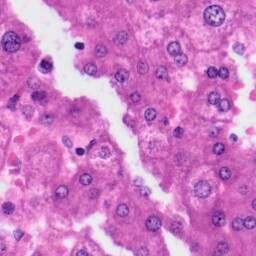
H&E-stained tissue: Liver